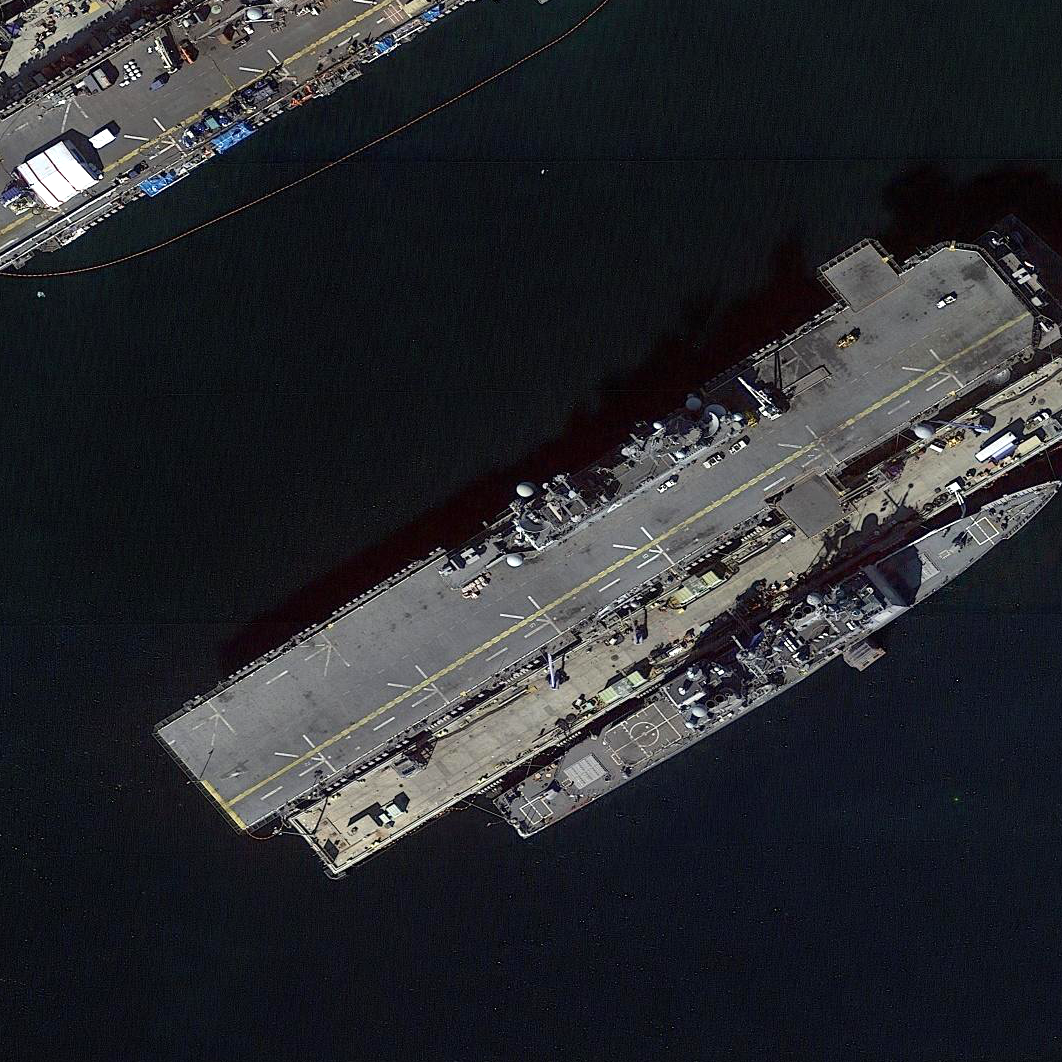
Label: assault